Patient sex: M
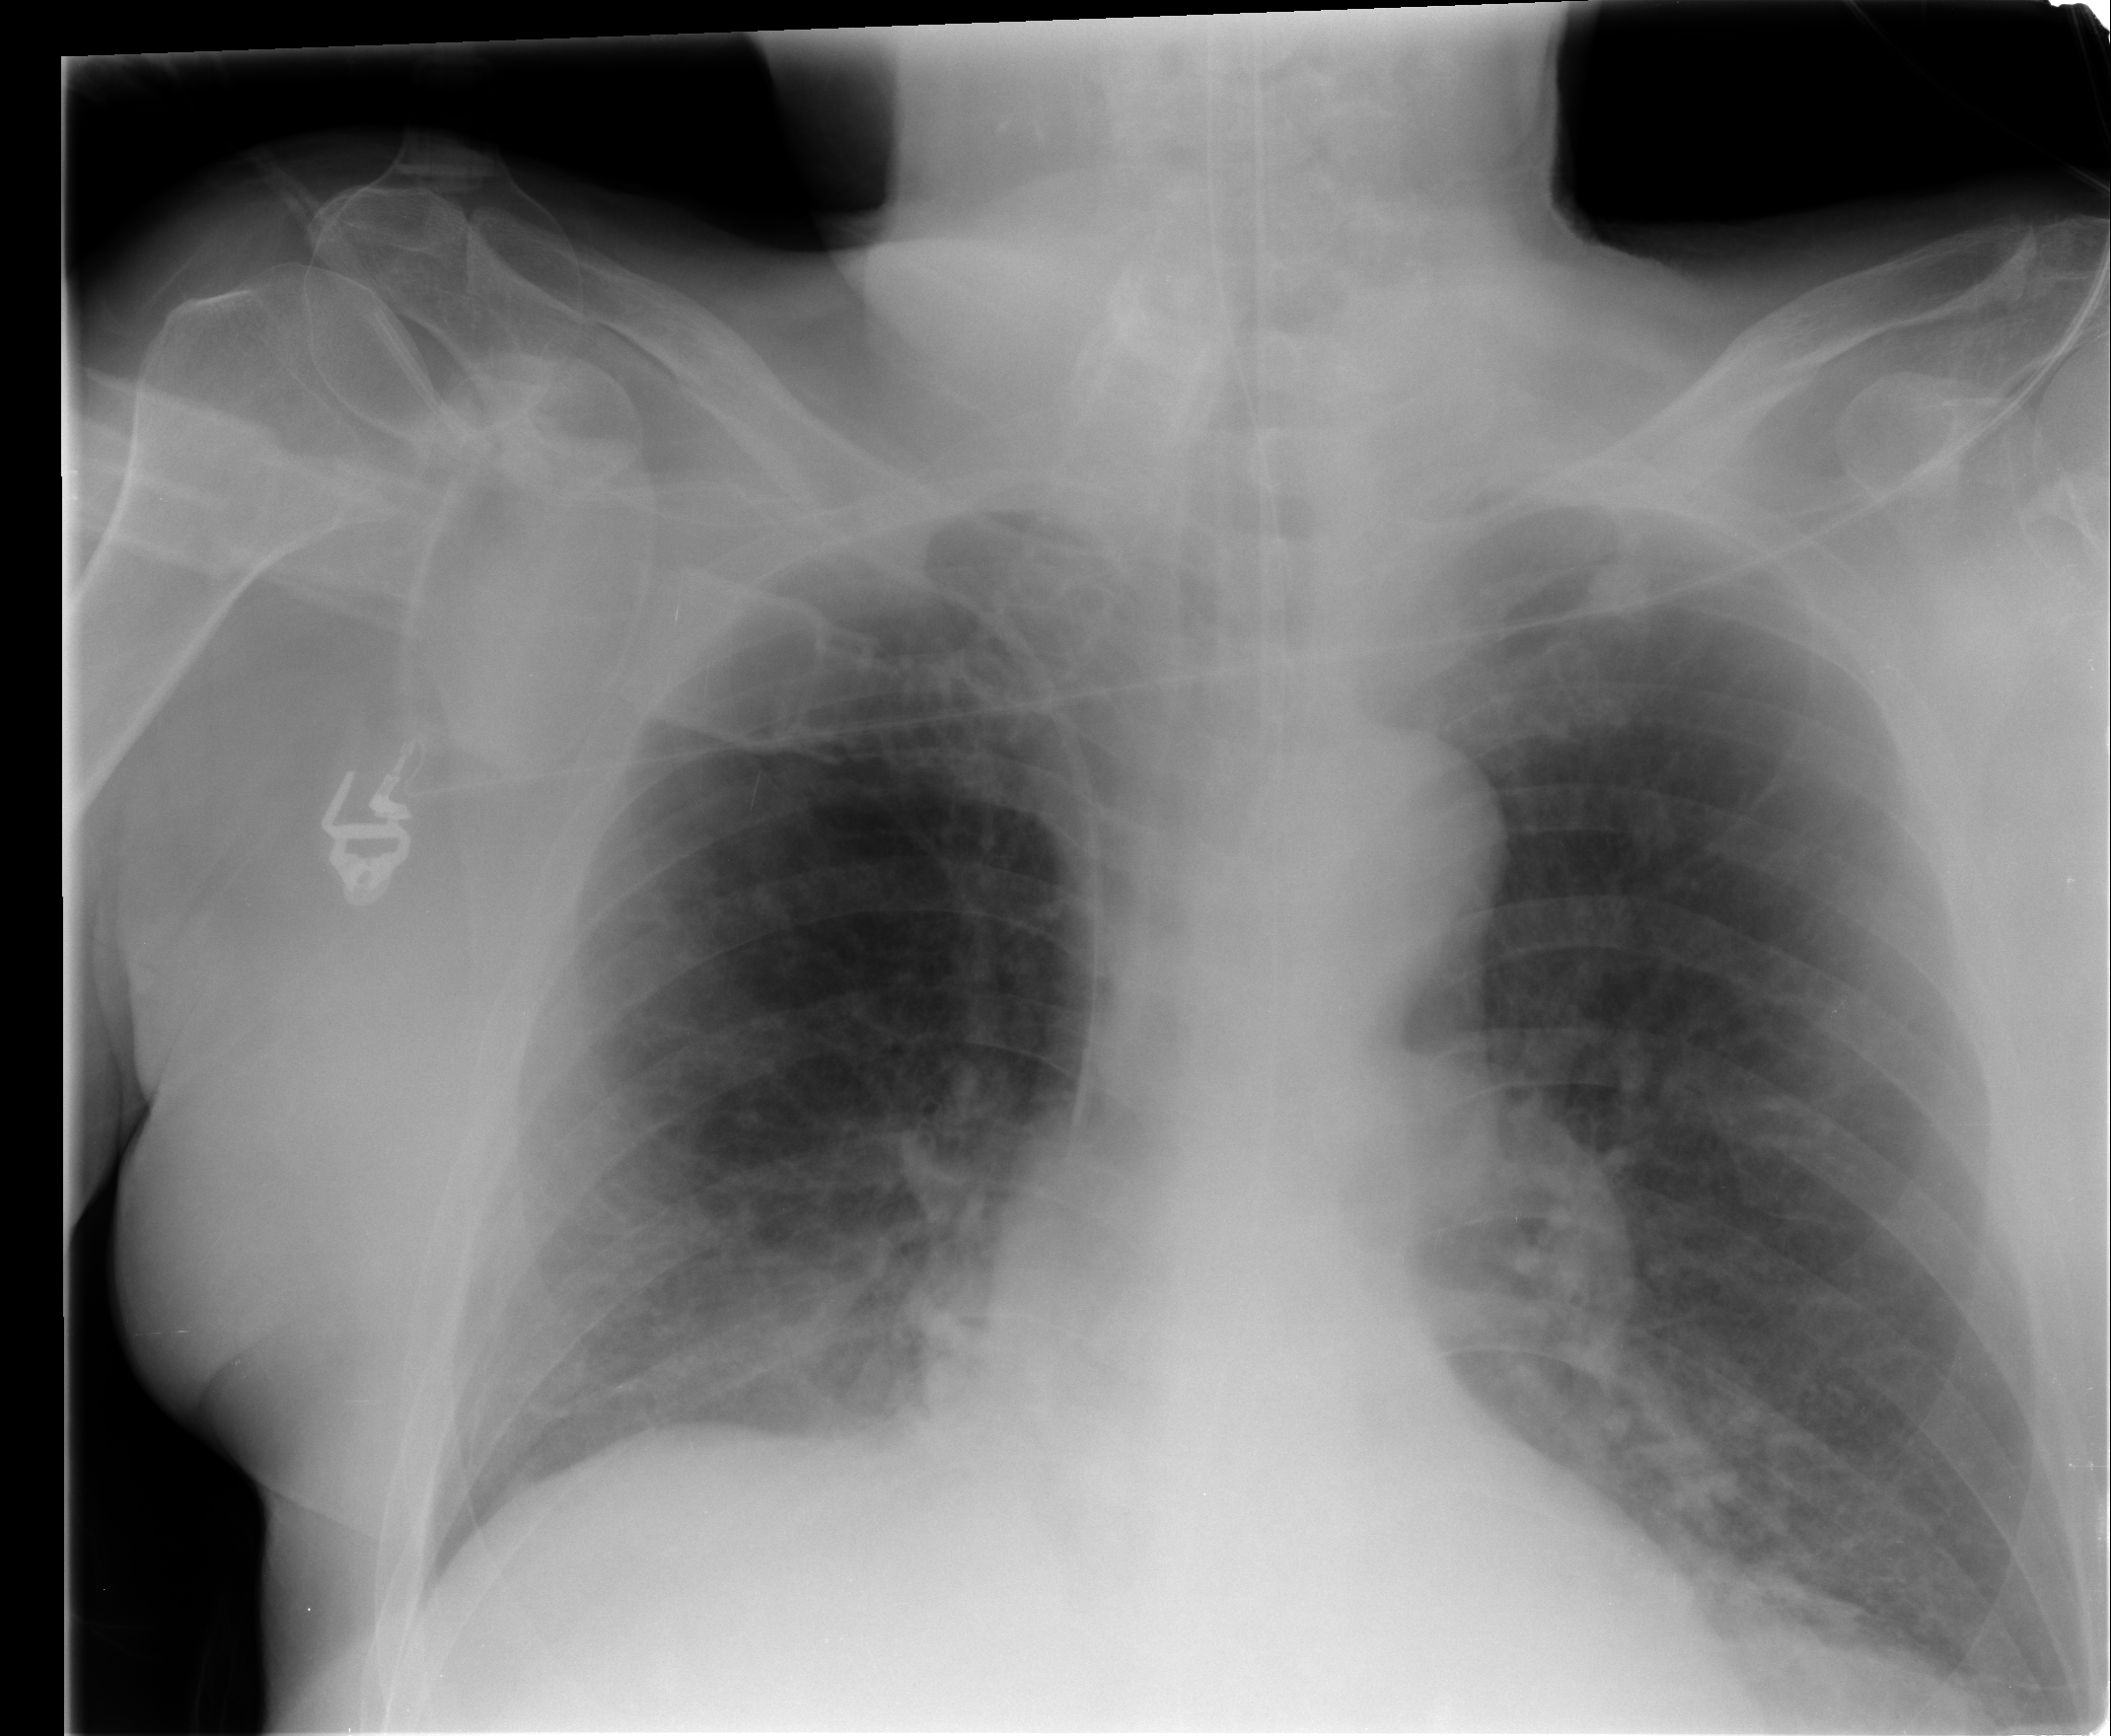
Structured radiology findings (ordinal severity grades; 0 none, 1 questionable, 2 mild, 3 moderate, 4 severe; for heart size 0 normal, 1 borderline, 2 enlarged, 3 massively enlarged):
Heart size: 0
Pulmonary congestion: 0
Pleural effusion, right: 1
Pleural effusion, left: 0
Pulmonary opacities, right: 0
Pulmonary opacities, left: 1
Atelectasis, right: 2
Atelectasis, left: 3